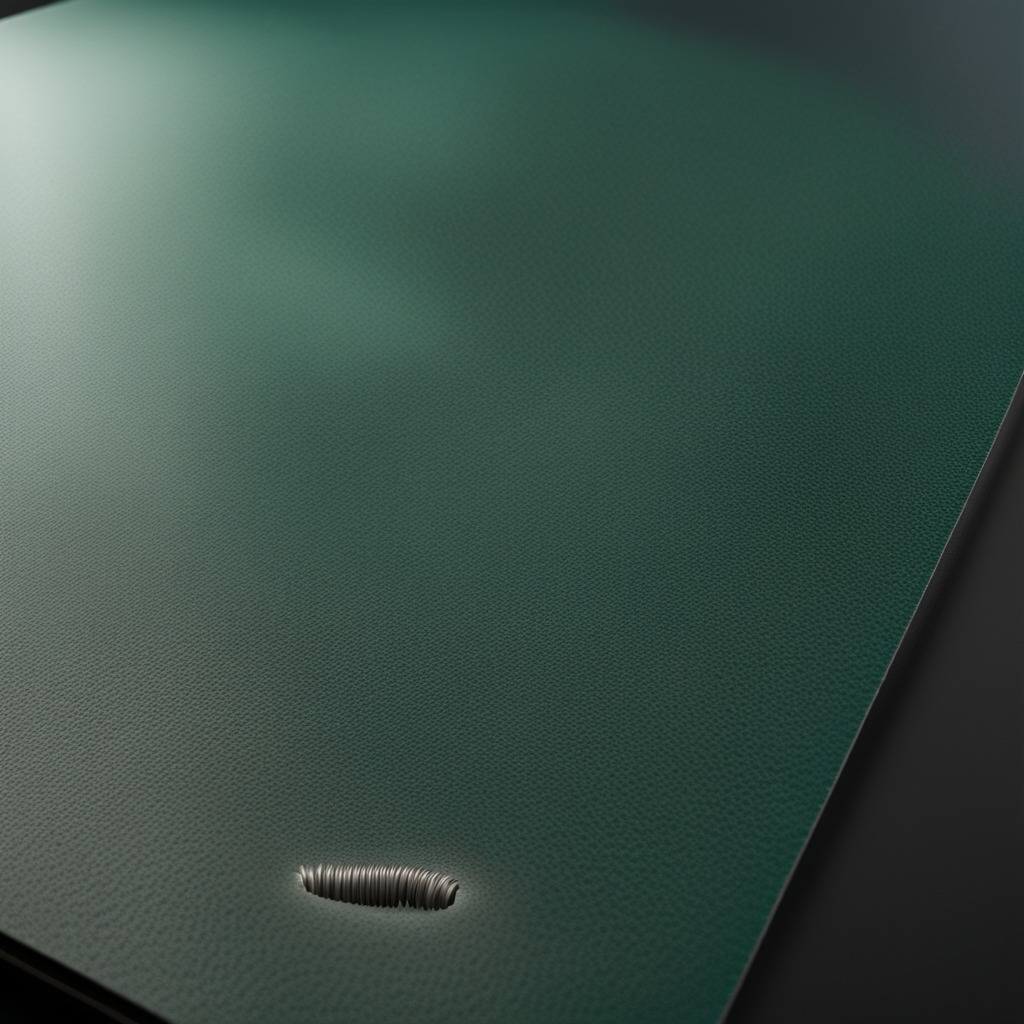
A coiled metal spring is lying on the tabletop.